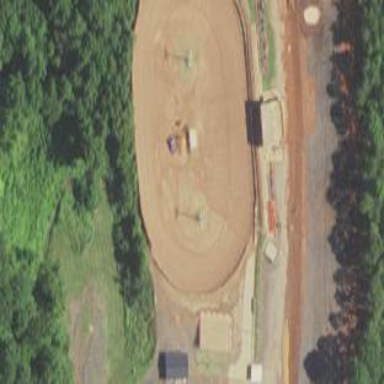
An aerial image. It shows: Dirt raceway for motor sports.